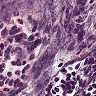
Metastatic tissue present: no